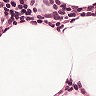
Metastatic tissue present: no